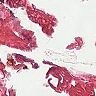
Metastatic tissue present: no